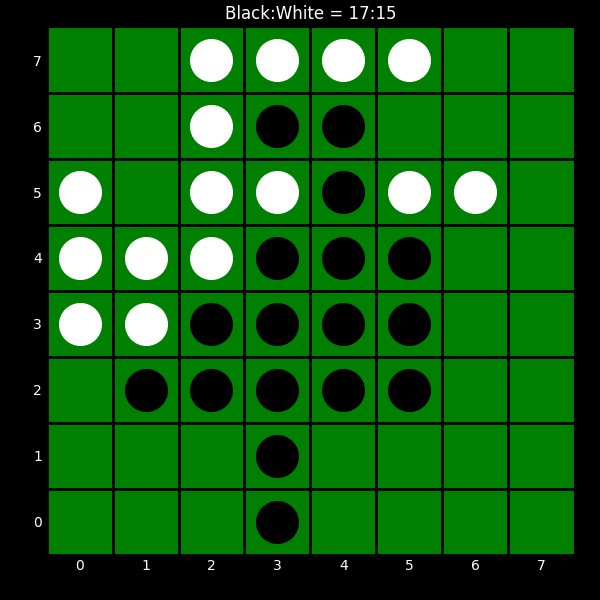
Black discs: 17
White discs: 15